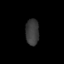
Tissue: skin
Cell type: Epithelial cells
Senescence score: 0.2518
Nuclear area (px): 345
Mean DAPI intensity: 57.858